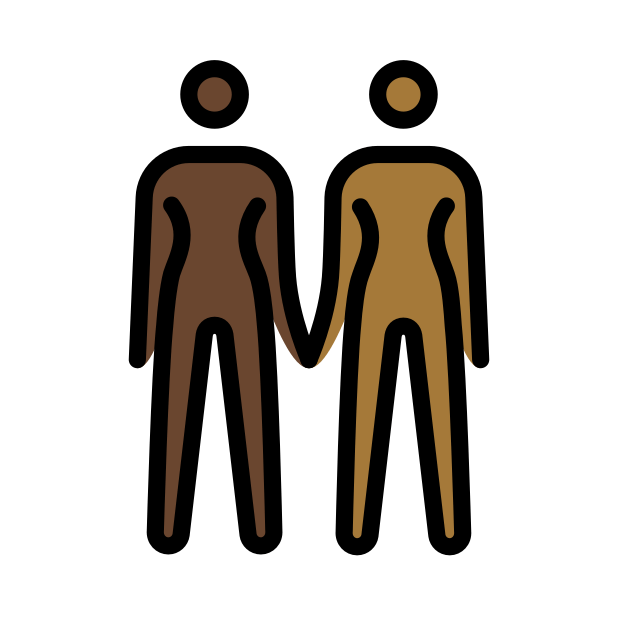
women holding hands: dark skin tone, medium-dark skin tone